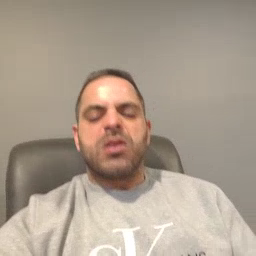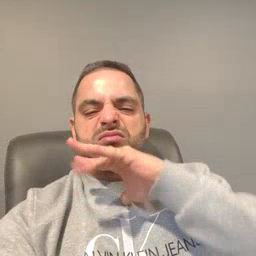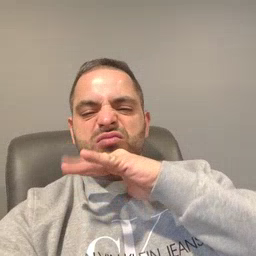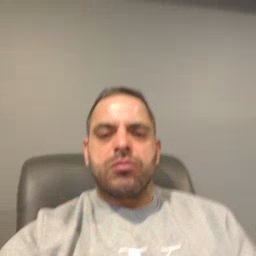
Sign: dirty